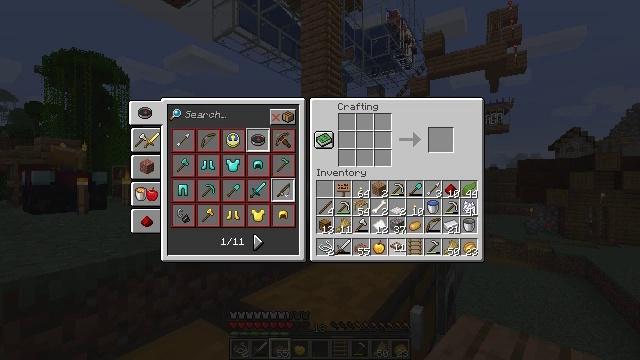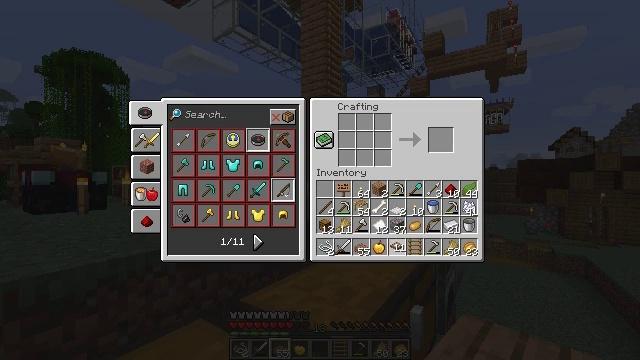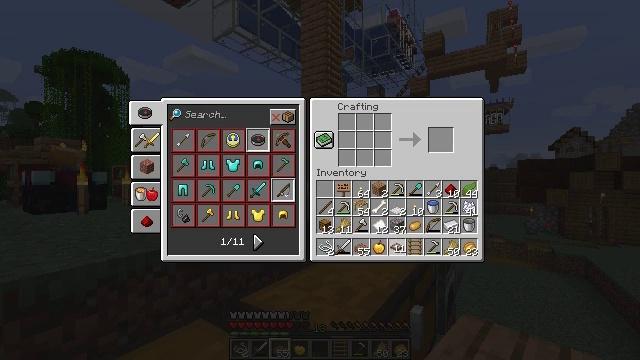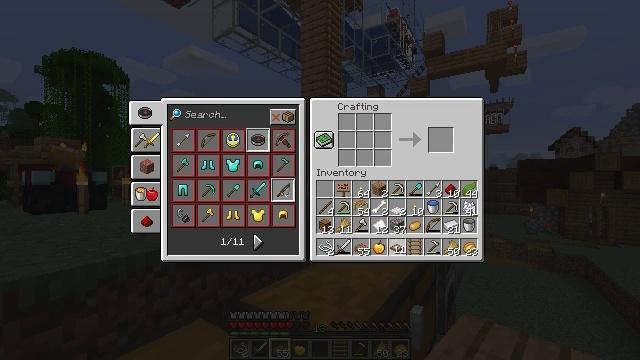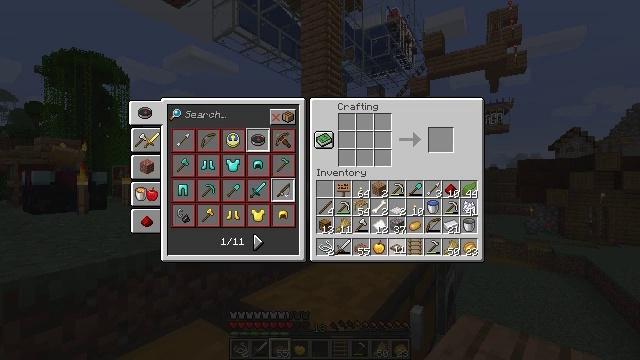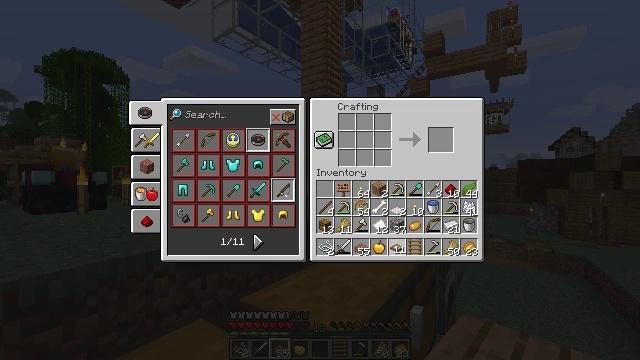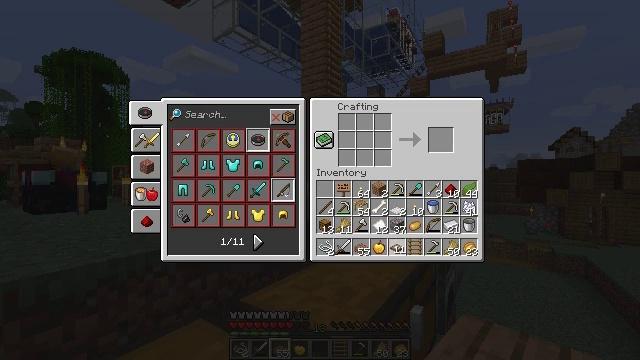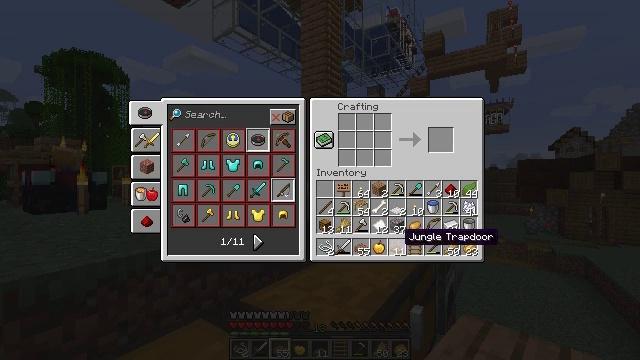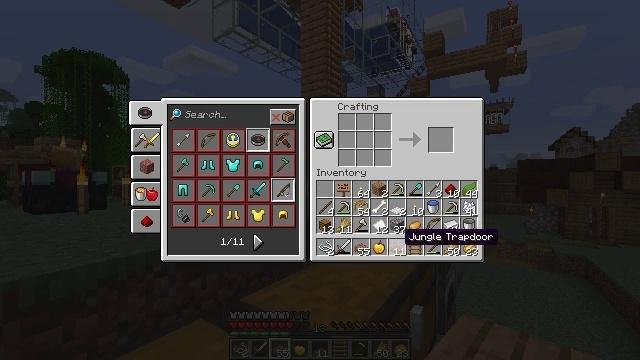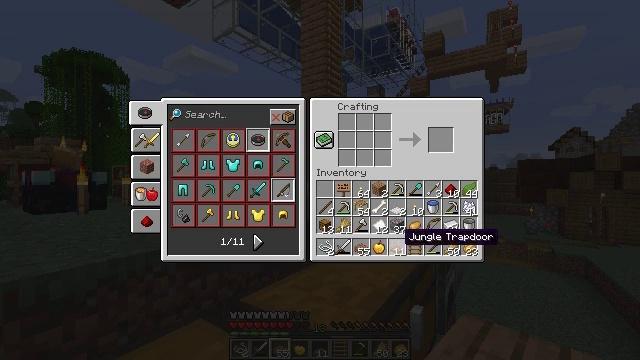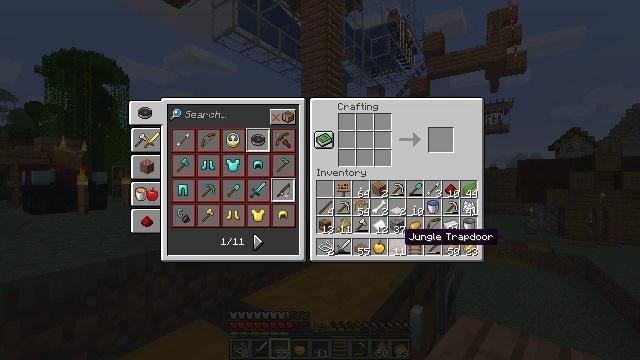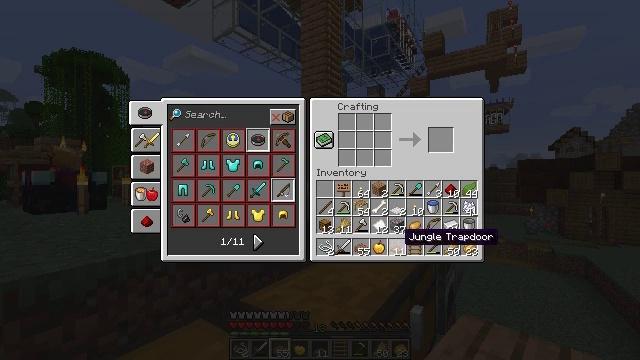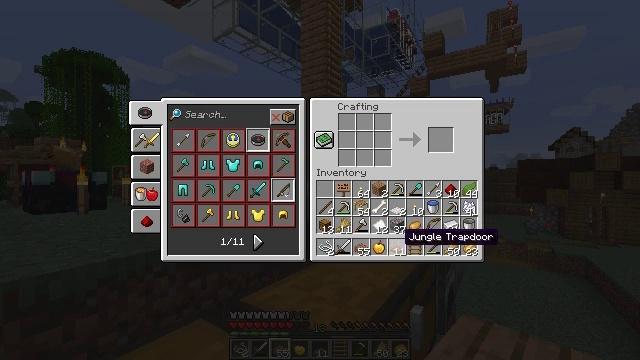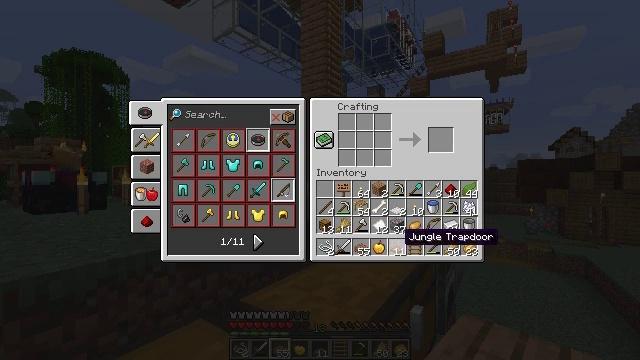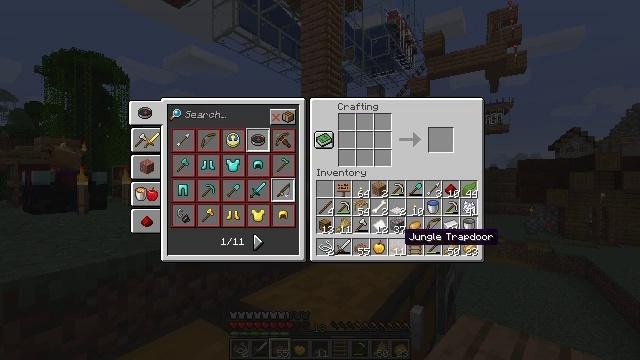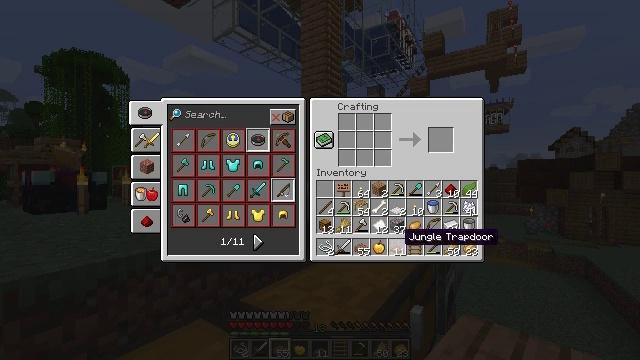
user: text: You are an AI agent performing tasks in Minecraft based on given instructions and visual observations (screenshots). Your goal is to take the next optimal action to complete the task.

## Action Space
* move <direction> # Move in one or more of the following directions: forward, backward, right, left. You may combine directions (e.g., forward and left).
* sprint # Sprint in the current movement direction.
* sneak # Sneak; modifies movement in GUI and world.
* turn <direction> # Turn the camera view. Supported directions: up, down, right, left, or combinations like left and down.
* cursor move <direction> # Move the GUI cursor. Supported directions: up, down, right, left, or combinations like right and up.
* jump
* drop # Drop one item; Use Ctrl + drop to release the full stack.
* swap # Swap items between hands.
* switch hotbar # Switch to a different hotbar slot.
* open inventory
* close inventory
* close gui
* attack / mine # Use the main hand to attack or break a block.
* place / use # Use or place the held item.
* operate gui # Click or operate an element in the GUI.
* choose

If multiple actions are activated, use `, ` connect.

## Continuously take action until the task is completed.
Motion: motion action
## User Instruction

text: Gather the white carpet for inventory.
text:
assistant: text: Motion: no_op
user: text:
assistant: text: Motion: no_op
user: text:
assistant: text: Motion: no_op
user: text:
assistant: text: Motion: operate gui
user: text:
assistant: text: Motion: operate gui
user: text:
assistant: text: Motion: operate gui
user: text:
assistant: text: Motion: no_op
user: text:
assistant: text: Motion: no_op
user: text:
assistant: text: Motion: no_op
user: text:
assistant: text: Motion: no_op
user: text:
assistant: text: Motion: no_op
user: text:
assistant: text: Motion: no_op
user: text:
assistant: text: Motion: no_op
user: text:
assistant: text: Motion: no_op
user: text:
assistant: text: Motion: no_op
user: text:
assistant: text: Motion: no_op
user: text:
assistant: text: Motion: close gui
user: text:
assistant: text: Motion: turn right
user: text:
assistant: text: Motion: turn right and down
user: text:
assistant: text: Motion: turn right and down
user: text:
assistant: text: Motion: turn right
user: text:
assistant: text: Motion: turn right
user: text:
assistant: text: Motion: turn right and up
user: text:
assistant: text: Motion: turn up
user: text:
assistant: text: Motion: move forward
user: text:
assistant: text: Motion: move forward
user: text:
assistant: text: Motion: move forward
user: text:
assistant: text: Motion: move forward
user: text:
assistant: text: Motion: move forward
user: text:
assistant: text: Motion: move forward